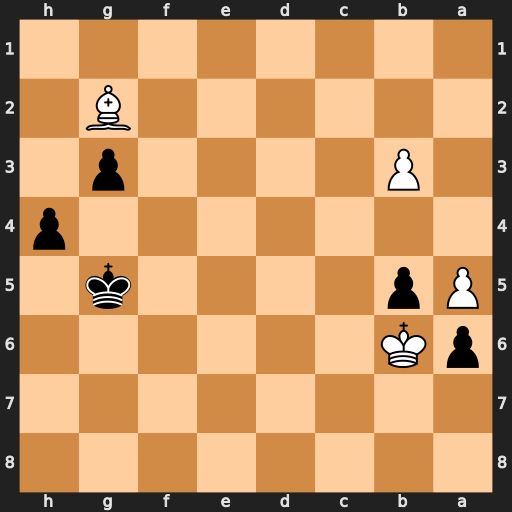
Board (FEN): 8/8/pK6/Pp4k1/7p/1P4p1/6B1/8
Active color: b
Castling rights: -
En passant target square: -
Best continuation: Kg4 Bd5 h3